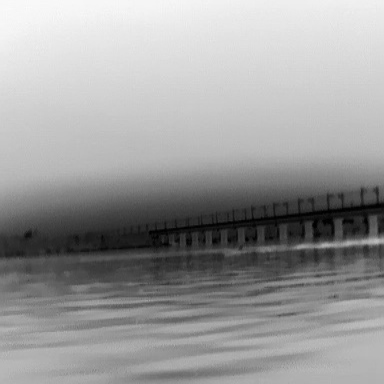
There is a canoe in the infrared image.